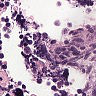
Metastatic tissue present: no